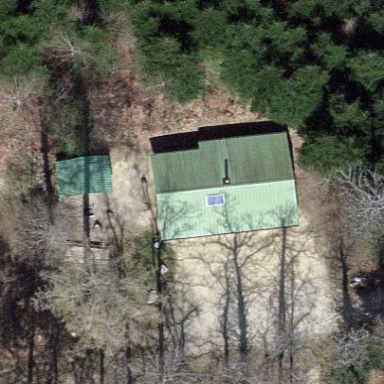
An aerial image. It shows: Cabin.